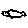
Label: fish